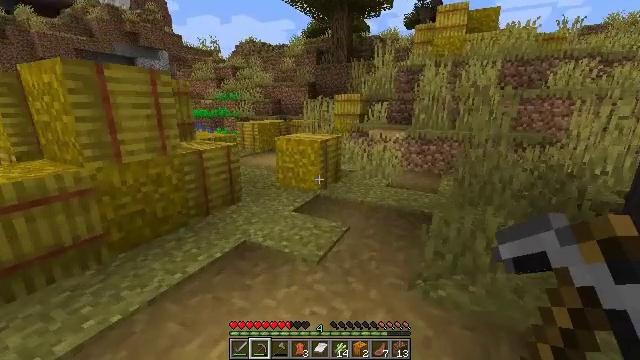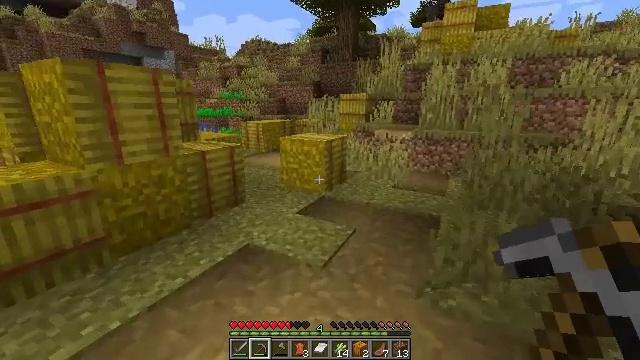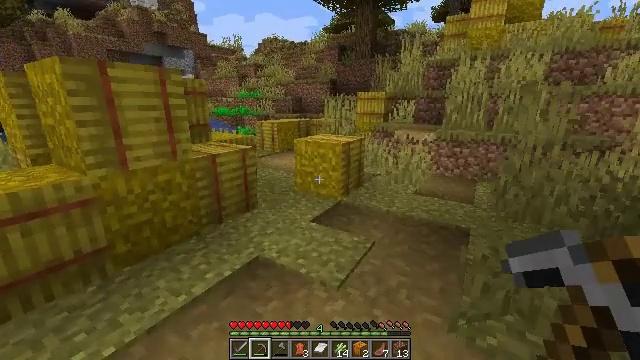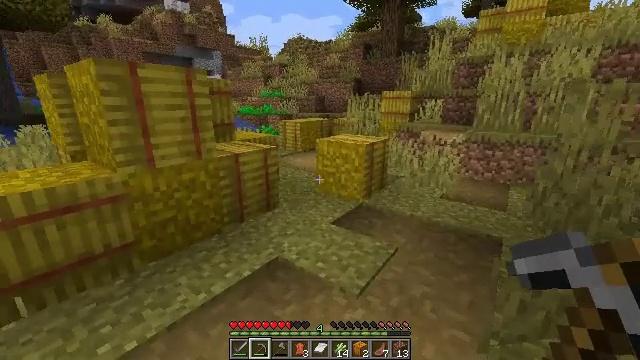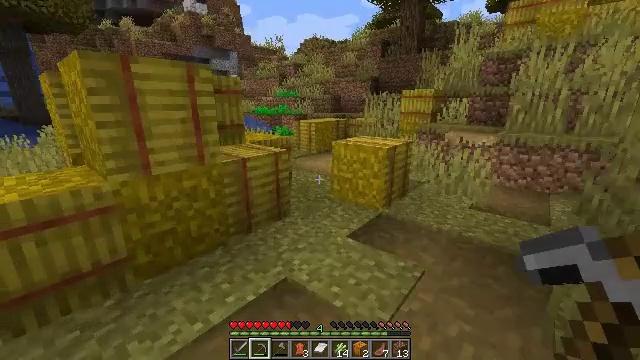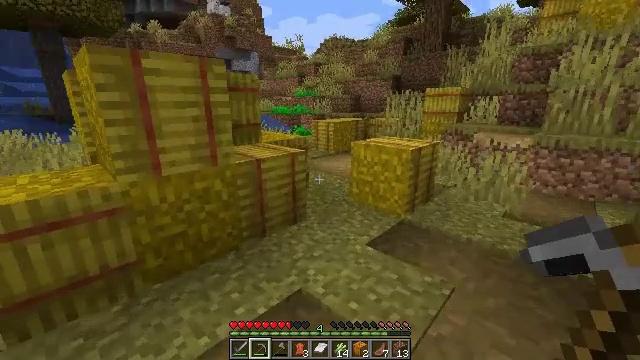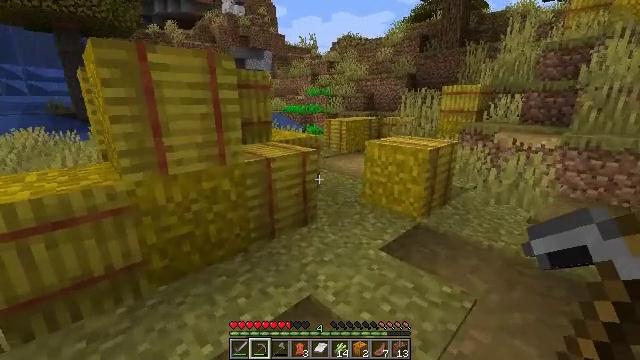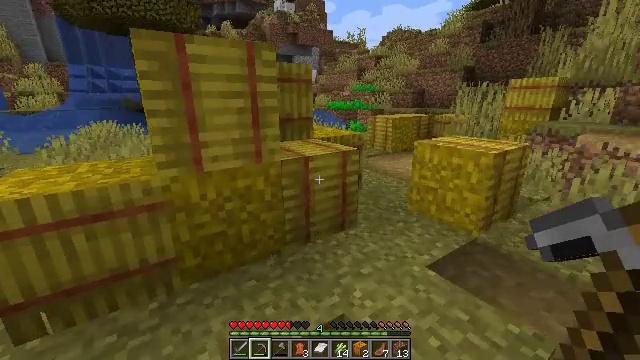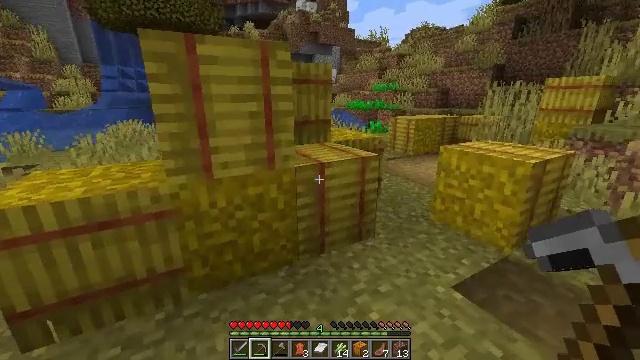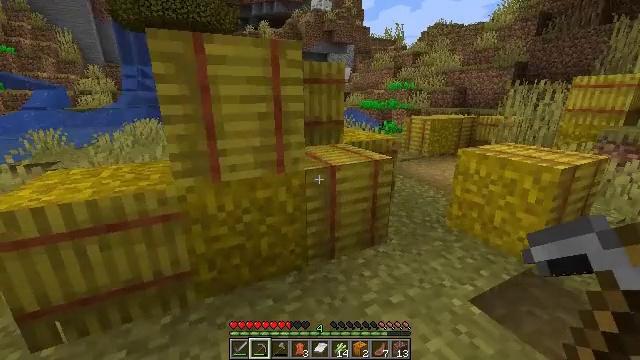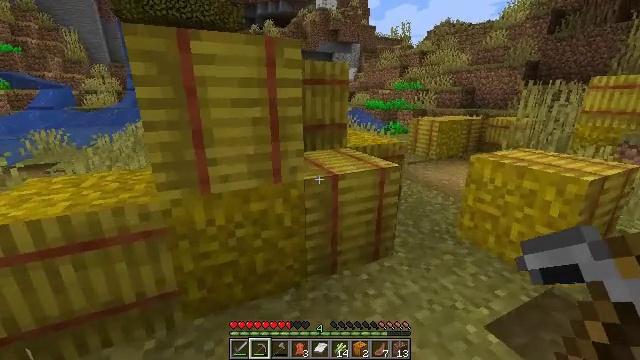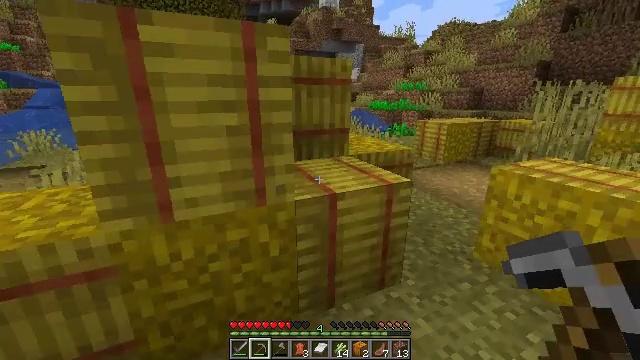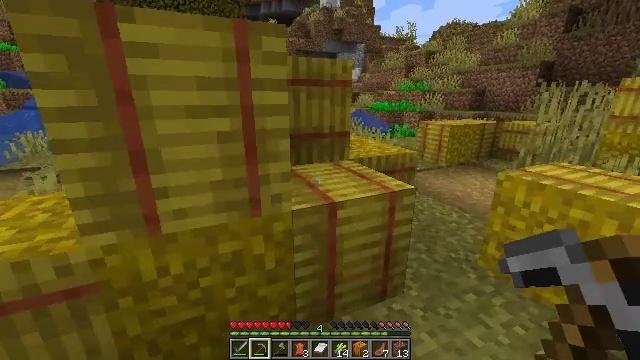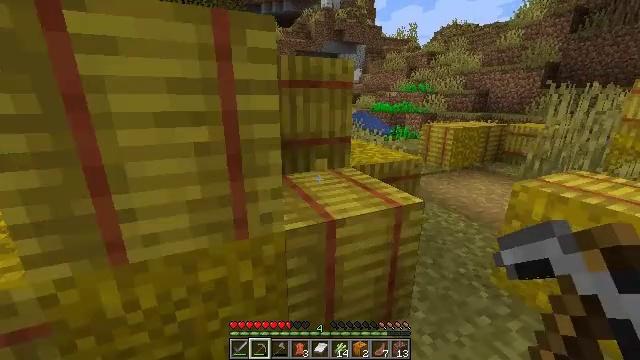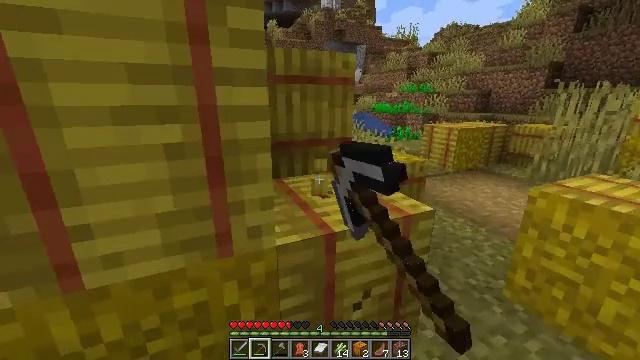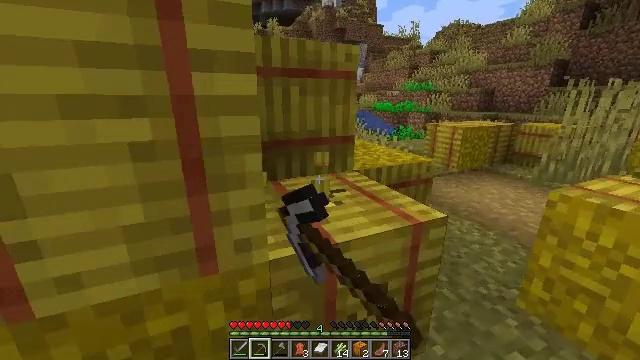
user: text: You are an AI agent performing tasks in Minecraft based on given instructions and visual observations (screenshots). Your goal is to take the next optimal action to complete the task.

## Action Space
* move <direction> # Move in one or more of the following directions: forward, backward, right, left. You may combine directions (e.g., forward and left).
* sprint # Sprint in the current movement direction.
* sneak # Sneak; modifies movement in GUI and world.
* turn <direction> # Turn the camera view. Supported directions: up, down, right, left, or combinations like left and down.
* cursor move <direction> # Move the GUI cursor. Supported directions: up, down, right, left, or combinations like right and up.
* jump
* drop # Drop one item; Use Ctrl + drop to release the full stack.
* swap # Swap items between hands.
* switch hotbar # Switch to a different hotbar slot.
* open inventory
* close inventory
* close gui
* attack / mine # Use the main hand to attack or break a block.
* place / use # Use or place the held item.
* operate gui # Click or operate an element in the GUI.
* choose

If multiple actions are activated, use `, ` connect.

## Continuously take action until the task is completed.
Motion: motion action
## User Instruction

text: Mine a hay block from the field.
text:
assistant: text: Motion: move forward, turn left
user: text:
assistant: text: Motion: move forward, turn left
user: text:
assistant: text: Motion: move forward, turn left
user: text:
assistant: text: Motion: move forward, turn left
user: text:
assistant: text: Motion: move forward, turn left
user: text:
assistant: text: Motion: move forward, turn left
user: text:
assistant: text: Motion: move forward, turn left
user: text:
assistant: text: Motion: move forward, turn left
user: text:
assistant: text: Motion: move forward, turn left
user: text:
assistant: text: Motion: move forward, turn left
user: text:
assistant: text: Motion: move forward
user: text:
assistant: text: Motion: move forward
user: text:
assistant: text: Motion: move forward, attack / mine
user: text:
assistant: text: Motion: move forward, attack / mine
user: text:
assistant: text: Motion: move forward, attack / mine
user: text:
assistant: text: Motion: attack / mine
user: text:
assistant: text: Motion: attack / mine
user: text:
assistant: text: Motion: attack / mine
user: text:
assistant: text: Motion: attack / mine
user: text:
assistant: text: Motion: attack / mine
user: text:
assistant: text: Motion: attack / mine
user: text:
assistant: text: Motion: attack / mine
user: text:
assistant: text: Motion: attack / mine
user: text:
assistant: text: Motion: attack / mine
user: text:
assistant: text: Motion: attack / mine
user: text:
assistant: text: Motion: attack / mine
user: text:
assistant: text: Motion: attack / mine
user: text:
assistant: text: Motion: attack / mine
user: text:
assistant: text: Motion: attack / mine
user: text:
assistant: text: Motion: attack / mine